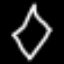
Label: diamond